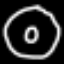
Label: donut